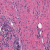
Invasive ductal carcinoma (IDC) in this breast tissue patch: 0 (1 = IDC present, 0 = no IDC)